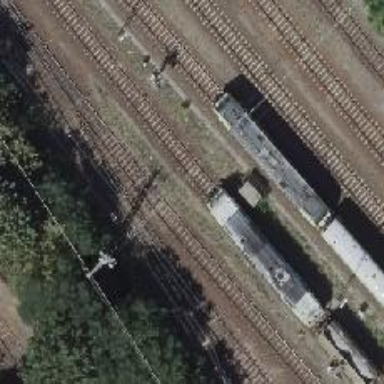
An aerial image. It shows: Railway switch.